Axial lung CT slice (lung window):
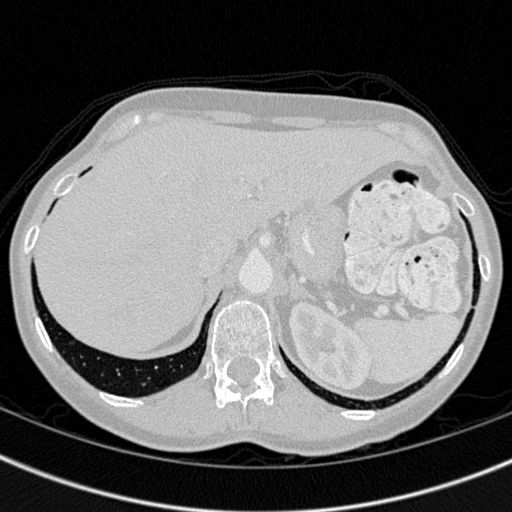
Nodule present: no